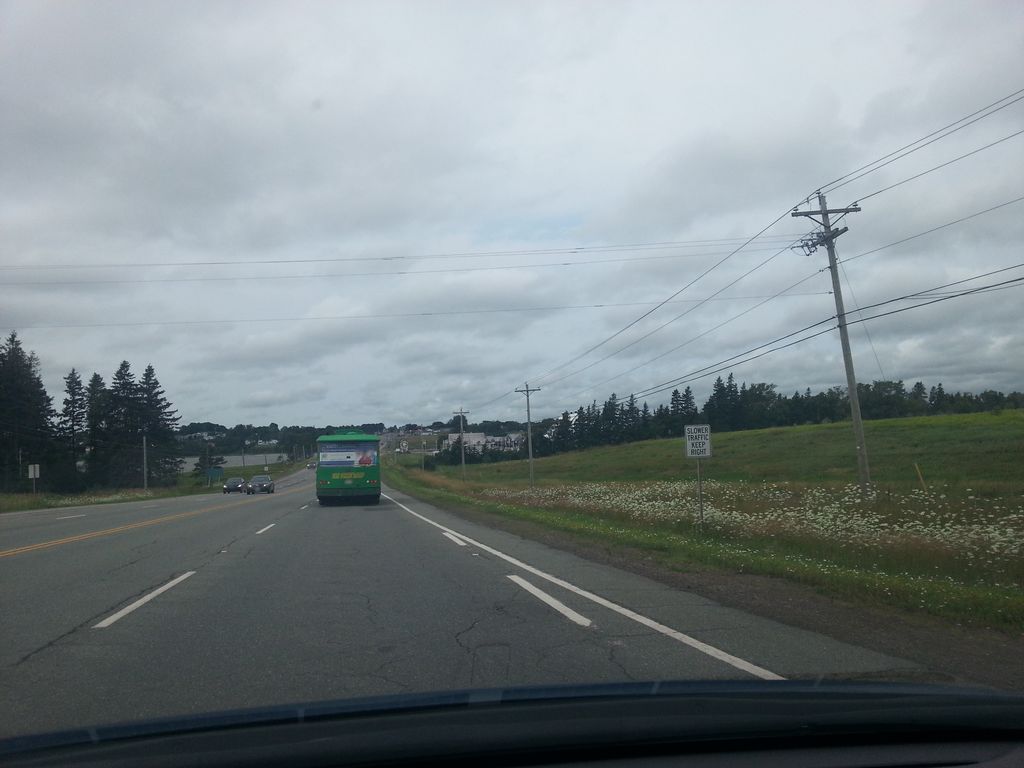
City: charlottetown